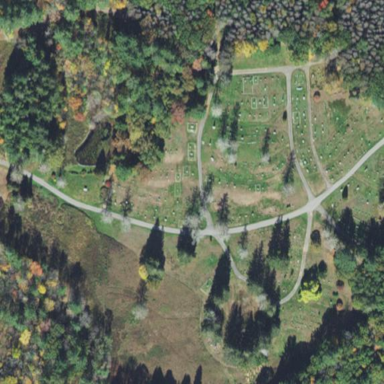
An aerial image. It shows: Cemetery with historical significance.